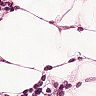
Metastatic tissue present: yes